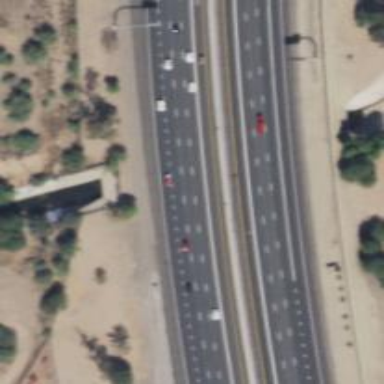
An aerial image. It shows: Asphalt motorway.